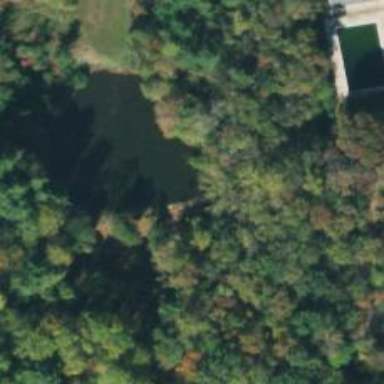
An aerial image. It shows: Dam along waterway.